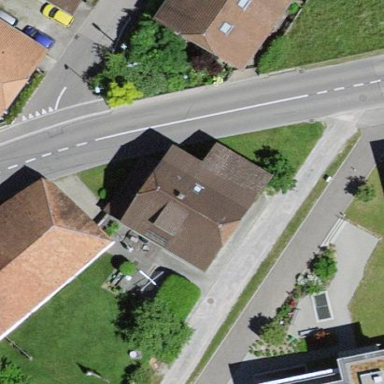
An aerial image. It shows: Residential building.